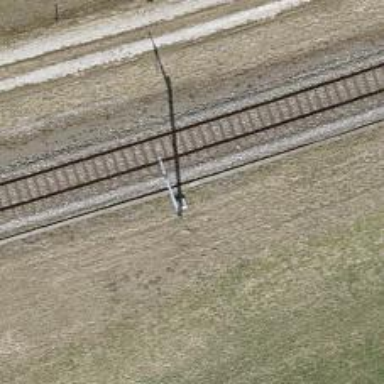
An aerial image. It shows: Catenary mast for power lines.